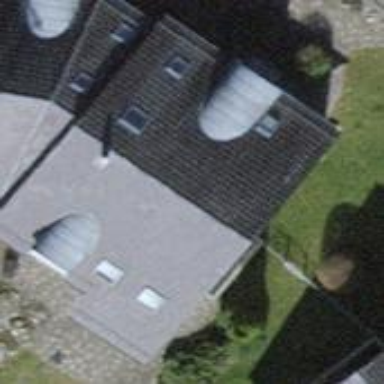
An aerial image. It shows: Building with tile roof.